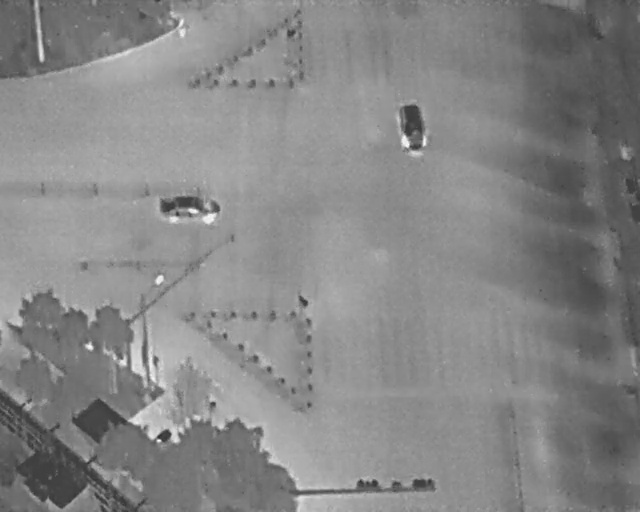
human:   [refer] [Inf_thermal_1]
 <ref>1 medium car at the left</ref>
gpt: <box>[[26, 34, 32, 47, 2]]</box>